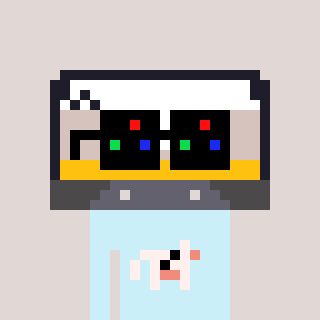
a pixel art character with square black sunglasses, a cassette tape-shaped head and a cold-colored body on a warm background